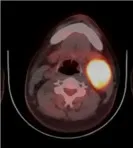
Videography results of relapsed/refractory Burkitt's lymphoma with TP53 mutations. (A) PET before CAR T cell therapy.
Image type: radiology (pet)